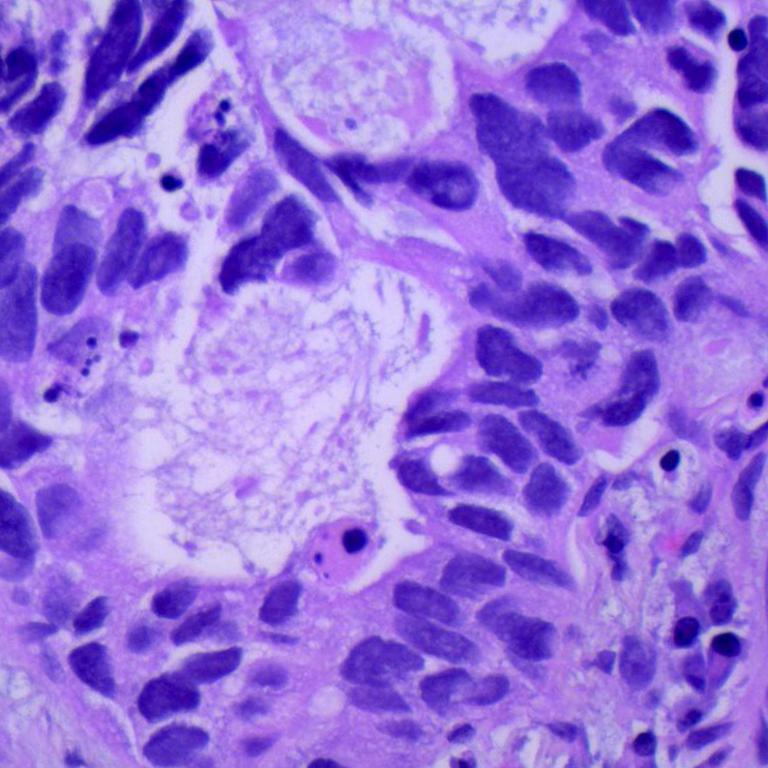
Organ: lung
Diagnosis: adenocarcinomas